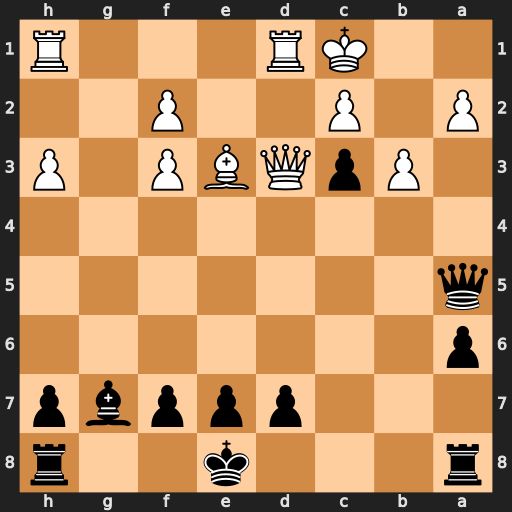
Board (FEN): r3k2r/3pppbp/p7/q7/8/1PpQBP1P/P1P2P2/2KR3R
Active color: b
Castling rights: kq
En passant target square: -
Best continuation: Qa3+ Kb1 Qb2#